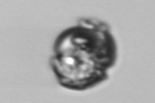
Label: Proterythropsis